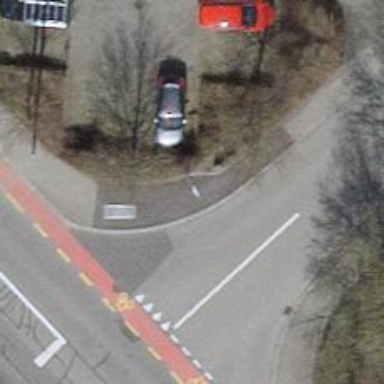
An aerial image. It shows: Asphalt sidewalk.